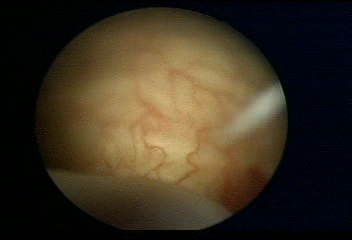
Modality: WLC
Class: Normal mucosa
Bladder cancer association: No